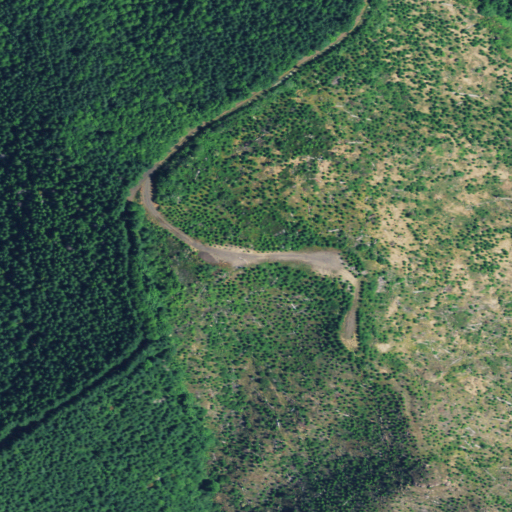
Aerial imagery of mountain in Oregon named Digger Mountain containing shrub, evergreen forest, mixed forest, and deciduous forest